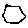
Label: hexagon